Interaction volume radius: 5 \u00c5
Interaction volume height: 15 \u00c5
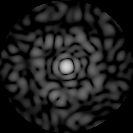
Disorder parameter: 0.8722